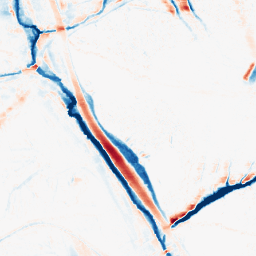
Category: morphological
Decomposition family: morphological_ellipse
Decomposition parameters: operation: average
width: 10
height: 20
Upsampling method: linear_exact
Upsampling parameters: scale: 8
Upsampling scale: 8